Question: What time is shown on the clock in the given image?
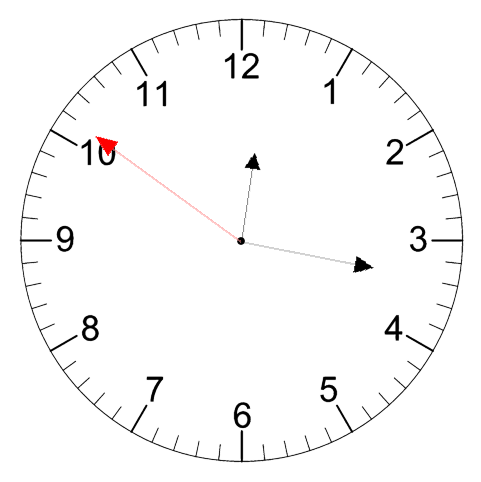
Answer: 12:16:51